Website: home-depot
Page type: customer-info-address
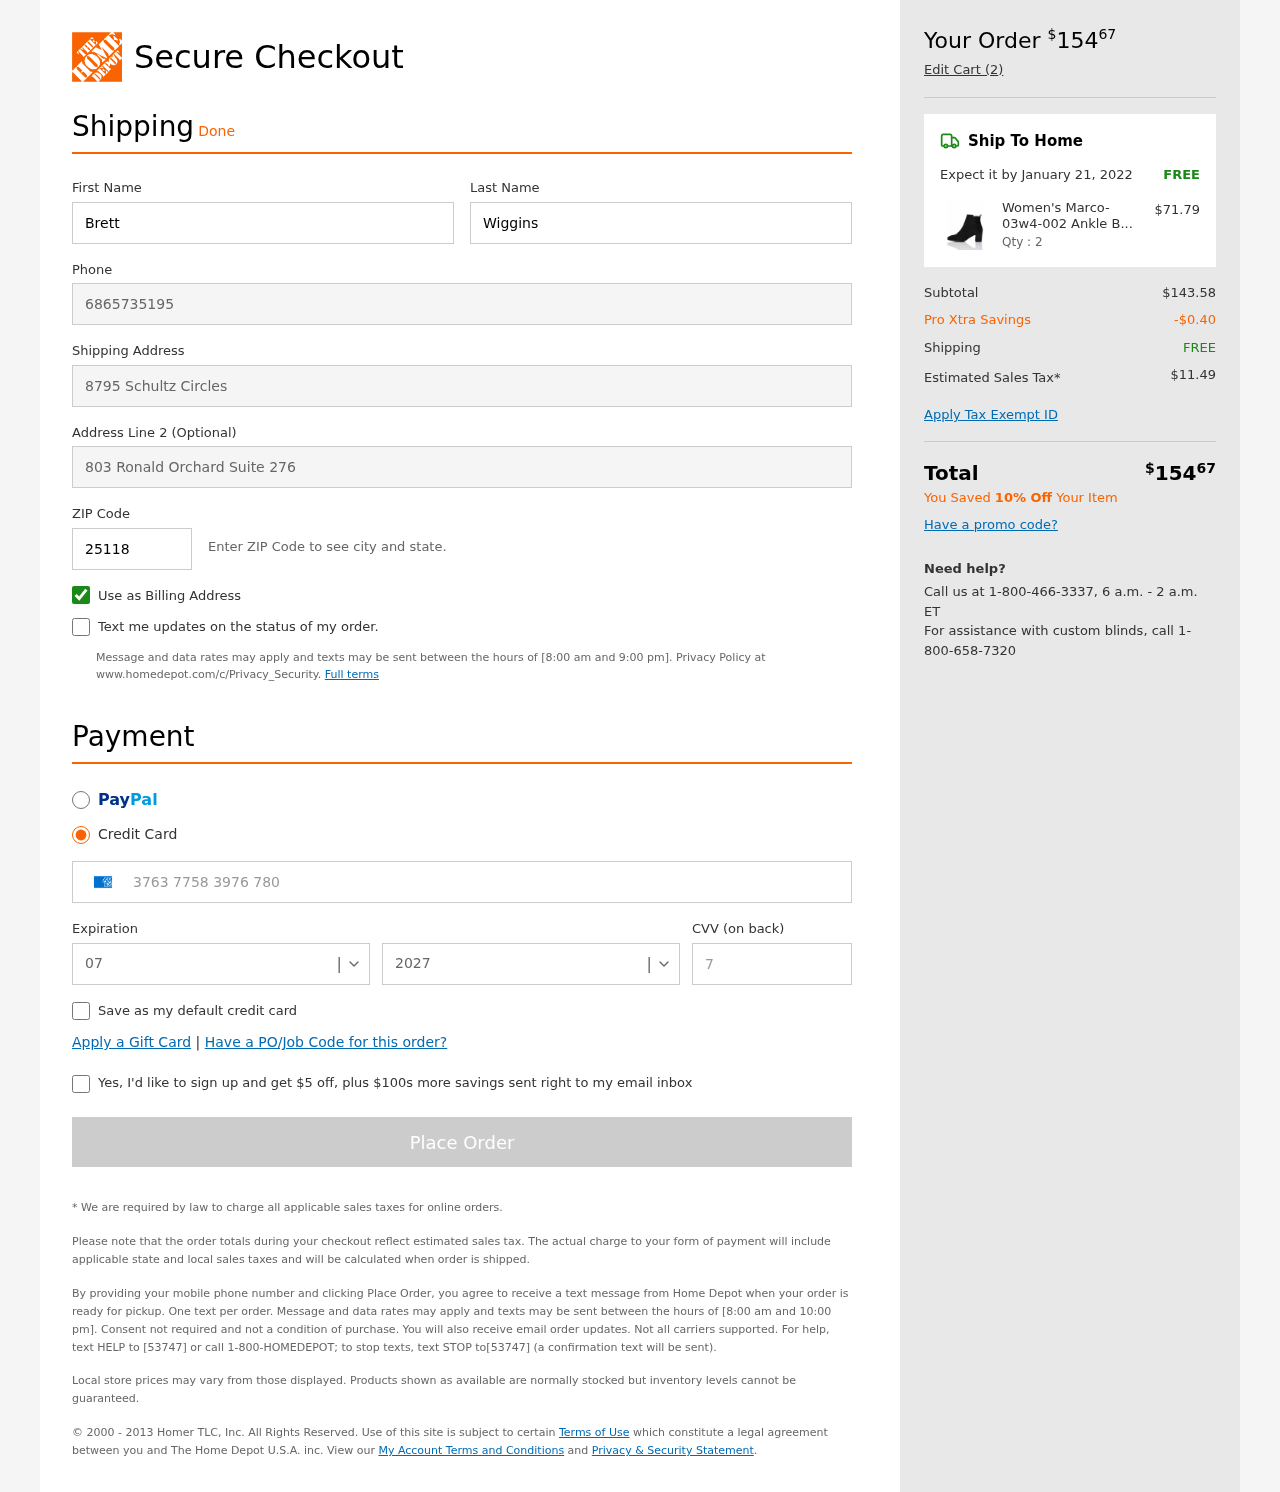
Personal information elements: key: PII_CARD_CVV
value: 7846
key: PII_CARD_EXPIRY_MONTH
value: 07
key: PII_CARD_EXPIRY_YEAR
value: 27
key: PII_CARD_NUMBER
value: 3763 7758 3976 780
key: PII_FIRSTNAME
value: Brett
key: PII_LASTNAME
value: Wiggins
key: PII_PHONE
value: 6865735195
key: PII_POSTCODE
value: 25118
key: PII_STREET
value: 8795 Schultz Circles
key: PII_STREET2
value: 803 Ronald Orchard Suite 276
Product elements: key: PRODUCT1_NAME
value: Women's Marco-03w4-002 Ankle Boots, Black, US 5
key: PRODUCT1_PRICE
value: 71.79
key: PRODUCT1_QUANTITY
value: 2
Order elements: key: ORDER_TOTAL
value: $15467
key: ORDER_NUM_ITEMS
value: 2
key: ORDER_DELIVERY_DATE
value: January 21, 2022
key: ORDER_SHIPPING_COST
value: FREE
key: ORDER_SUBTOTAL
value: $143.58
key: ORDER_DISCOUNT
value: -$0.40
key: ORDER_SHIPPING_COST2
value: FREE
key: ORDER_TAX
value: $11.49
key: ORDER_TOTAL2
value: $15467
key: ORDER_SAVINGS_MESSAGE
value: You Saved 10% Off Your Item